Question: Long story short I want draw a diagonal grid on CALayerShape. My code instead of straight lines produces some kind of curved craziness. It looks very interesting and I wish it would be desired effect, but no, it's not.
My questions:
1. How can I draw straight lines using CAShapeLayer?
2. Did I discover some kind of black hole that affects gravity of pixels in my simulator?
'''
func drawPath(_view:UIView, phase:CGFloat, segment:CGFloat){
// we need two runs
var height = CGRectGetHeight(view.frame)
let width = CGRectGetWidth(view.frame)
let segment:CGFloat = 40
var currentX:CGFloat = segment
var cgpath = CGPathCreateMutable()
for var y = height; y > 0 ; y = y - segment {
CGPathMoveToPoint(cgpath, nil, 0, y)
CGPathAddLineToPoint(cgpath, nil, currentX, 0)
CGPathCloseSubpath(cgpath)
currentX += segment
}
var layer = CAShapeLayer()
layer.path = cgpath
layer.strokeColor = UIColor.redColor().CGColor
layer.lineWidth = 1
layer.fillColor = UIColor.blackColor().CGColor
view.layer.addSublayer(layer)
}
'''

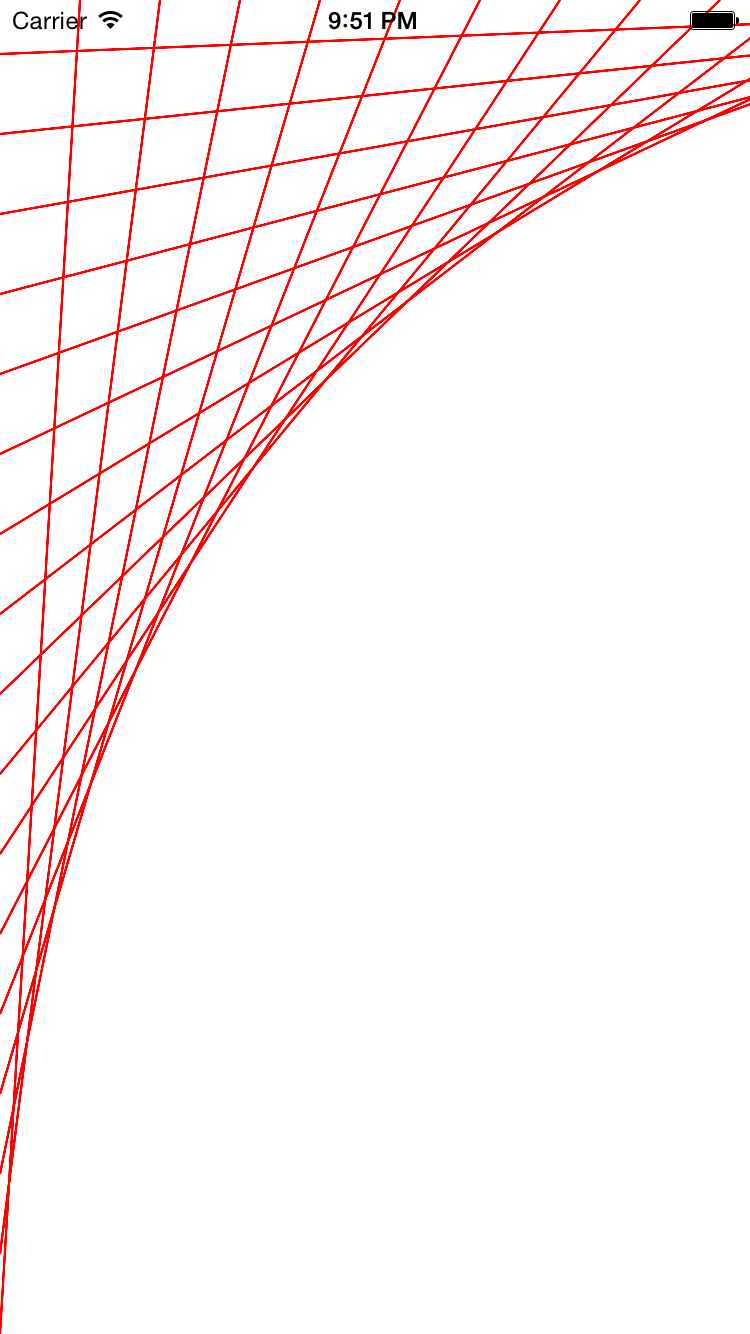
Answer: What you've drawn is actually straight lines. The fact that it looks curved is an optical illusion. You can get this same effect with yarn and a piece of cardboard.
Your code is doing the wrong thing.
You need to map out the diagonal grid you want with graph paper, figure out the endpoints of your diagonal grid, and then come up with a loop that gives you those endpoints.
If you want to draw a diagonal grid in a 5x5 rectangle you'd draw lines like this:
'''
0,1 to 1,0
0,2 to 2,0
0,3 to 3,0
0,4 to 4,0
'''
Your grid spacing is probably more like 20 or 30 points than every point, and your whole grid is probably the full size of the screen, but you get the idea.